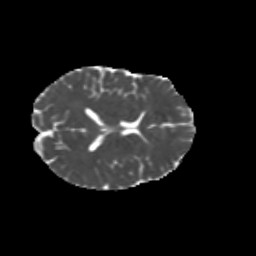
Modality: MD
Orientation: axial
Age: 29
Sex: male
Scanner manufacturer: siemens
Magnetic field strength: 3 T
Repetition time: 1.8 s
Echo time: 0.07 s